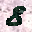
Label: 8